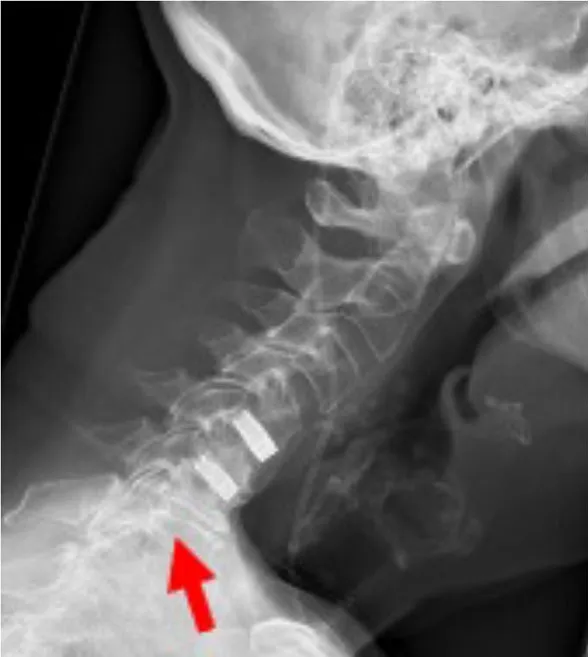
X-ray double level EIT CIF cage C4C5 and C5C6 2 years postop. Arrow indicates symptomatic level.
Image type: radiology (x_ray)